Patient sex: M
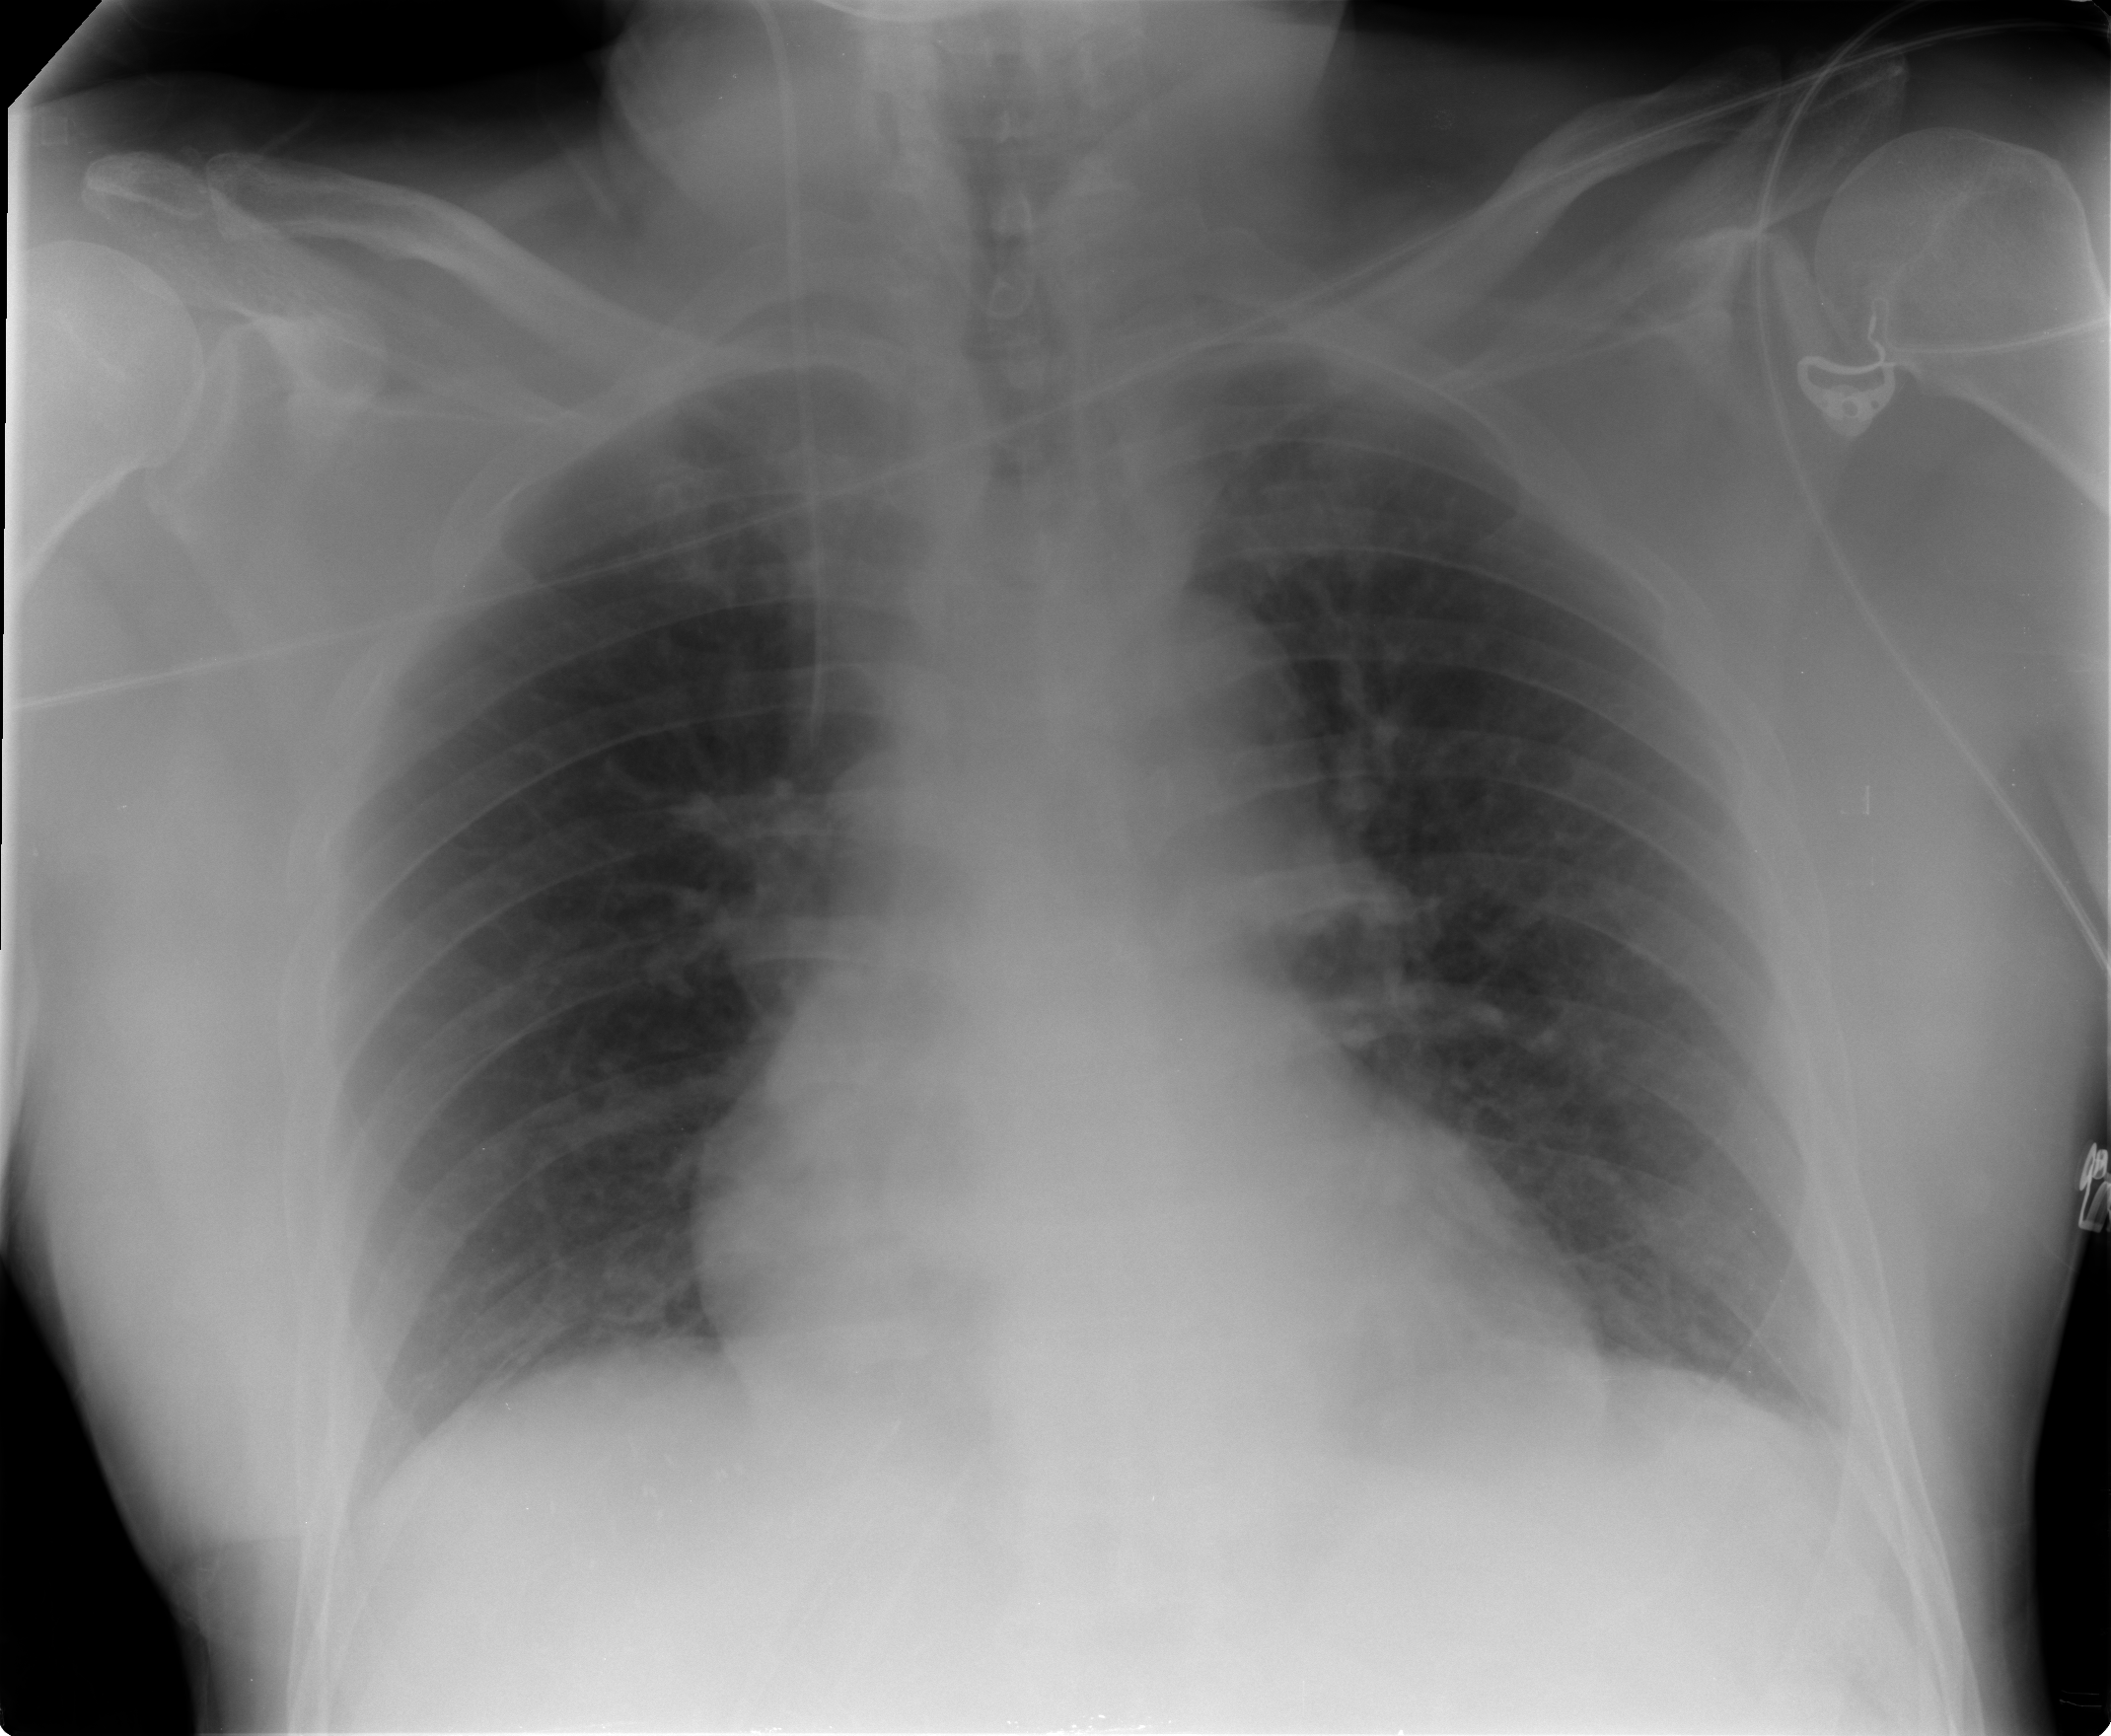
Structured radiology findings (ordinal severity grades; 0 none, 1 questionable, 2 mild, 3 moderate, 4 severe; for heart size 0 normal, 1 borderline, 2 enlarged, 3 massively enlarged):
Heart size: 0
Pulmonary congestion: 0
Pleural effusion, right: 0
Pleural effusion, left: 0
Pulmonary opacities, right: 0
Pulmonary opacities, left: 0
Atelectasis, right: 2
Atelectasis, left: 2